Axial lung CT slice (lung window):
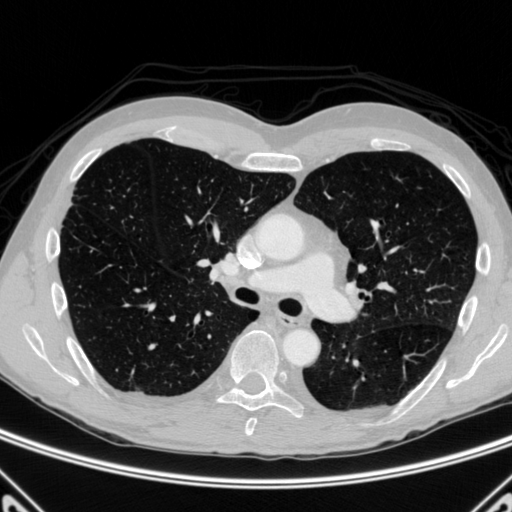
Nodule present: no